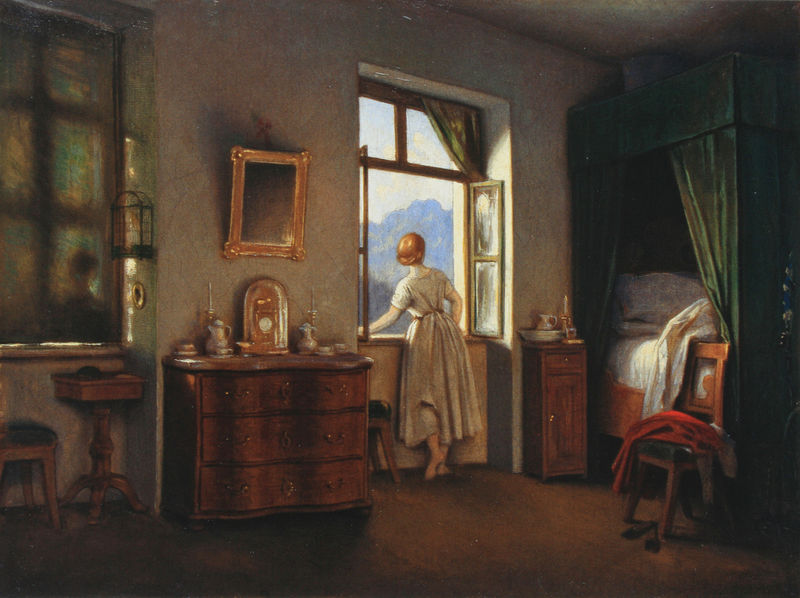
Titel: Morgenstunde
Künstler: Moritz von Schwind
Standort: Darmstadt
Institution: Hessisches Landesmuseum
Schlagwörter: berg, blau, dunkel, fuß, gemälde, himmel, schatten, weiß, grün, landschaft, mädchen, braun, fenster, frau, frisur, glas, hell, holz, kleid, kleider, licht, raum, stuhl, stühle, tisch, zimmer, ausblick, blick, gürtel, rot, tuch, blond, jung, regal, wand, arm, arme, barock, mensch, rahmen, schale, schüssel, stehen, bild, möbel, schauen, spiegel, vorhang, öl, ferne, morgen, einsam, sonne, boden, gold, haare, stoff, gewänder, klassizismus, nachthemd, kanne, krug, stilleben, aussicht, füße, kommode, schrank, schuhe, berge, gebirge, tag, weis, hocker, schemel, friedrich, romantik, luft, kissen, vorhänge, kerze, melancholie, uhr, bett, schlafzimmer, schublade, tischchen, kerzen, leuchter, kammer, nähtisch, laken, warten, gestalt, panorama, abgewandt, barfuss, nische, offen, service, kiste, schuh, komode, biedermeier, schminktisch, anrichte, bettzeug, sehnsucht, fensterscheiben, brief, freiheit, offenes fenster, baldachin, kersting, sekretär, schränkchen, einrichtung, käfig, vogelkäfig, kannen, nachttisch, himmelbett, fesnter, erwartung, rollo, biedermaier, fü e, immer, frau am fenster, funkel, aussich, emach, bettnische, gocker, rückenasnicht, en, n, u, tt, enromantik, gensterblau, zimnmer, kokmmode, dresser, grün vorhang